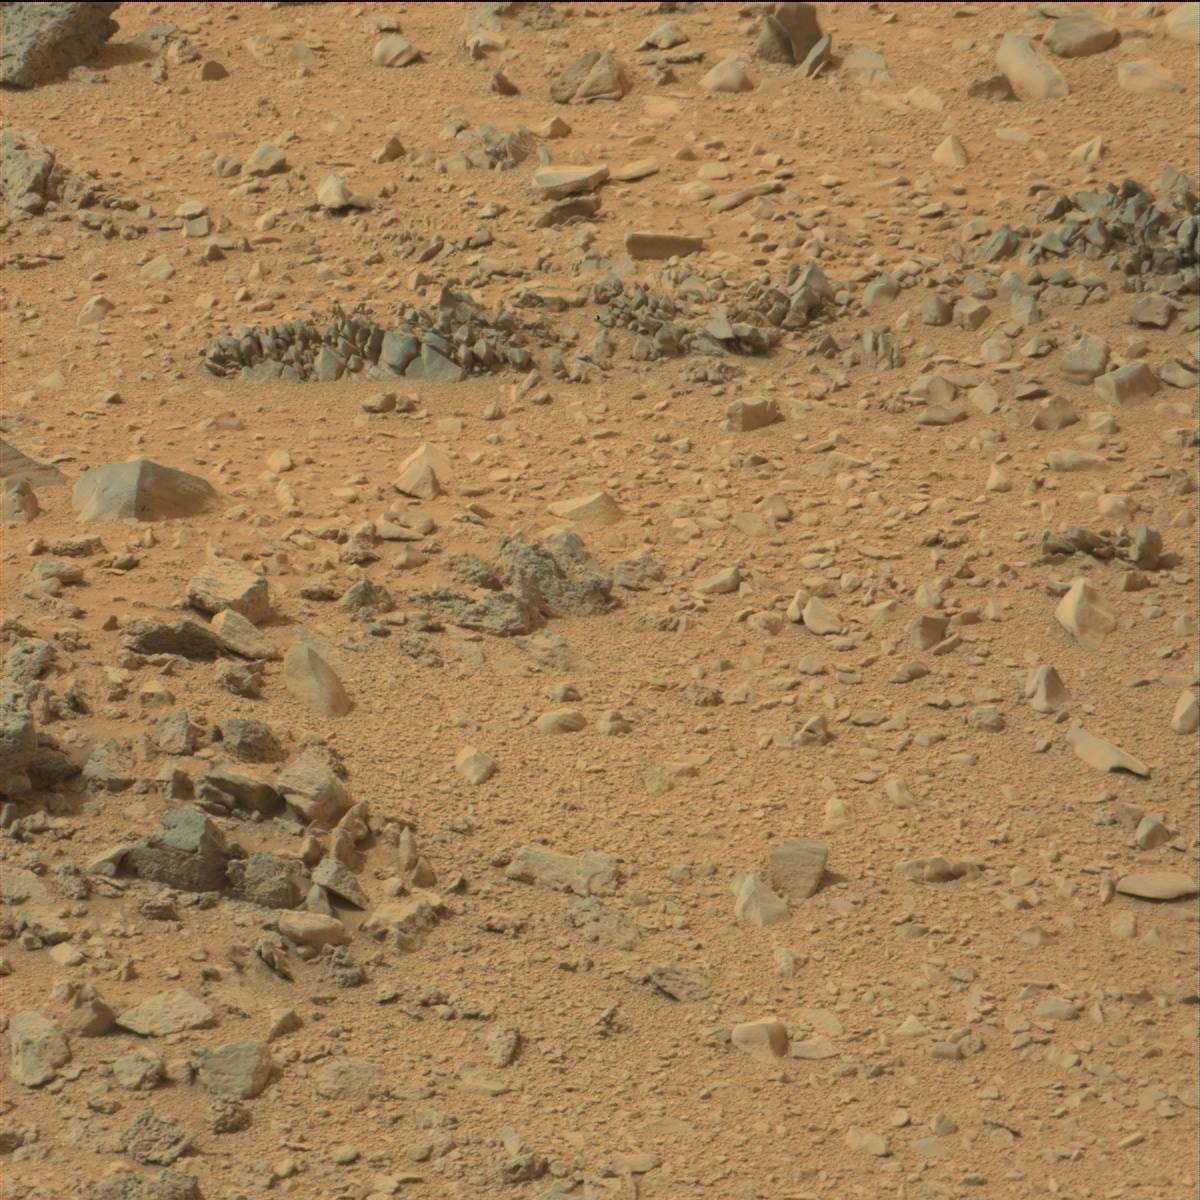
Terrain classes present: Bedrock, Sand / Soil